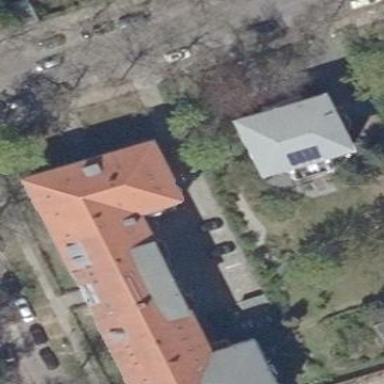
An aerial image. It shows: Pyramidal roof tops building of apartments.